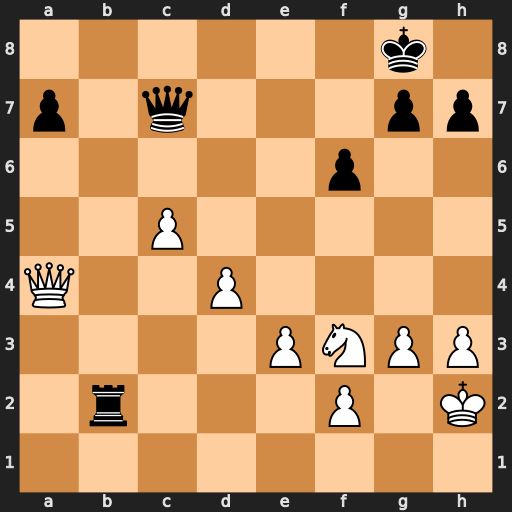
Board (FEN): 6k1/p1q3pp/5p2/2P5/Q2P4/4PNPP/1r3P1K/8
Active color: w
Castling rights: -
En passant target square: -
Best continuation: Qe8#